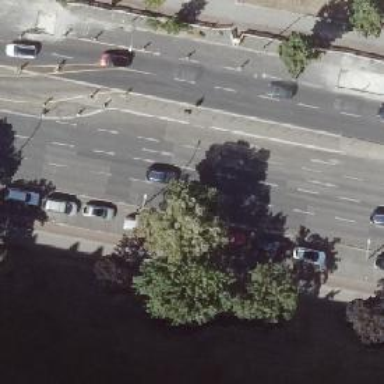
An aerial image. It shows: Broadleaved deciduous tree with parking obstacle nearby.